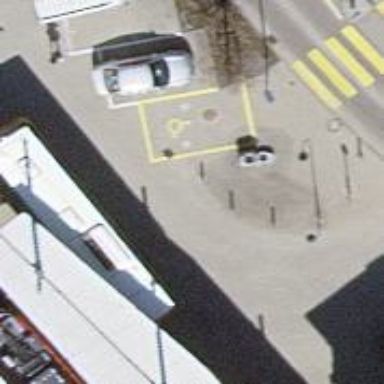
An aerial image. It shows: Bollard.